Interaction volume radius: 5 \u00c5
Interaction volume height: 15 \u00c5
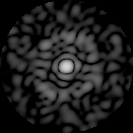
Disorder parameter: 0.8318